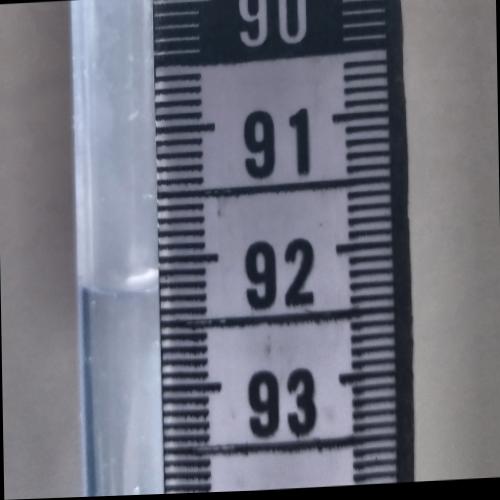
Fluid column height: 92.2 cm